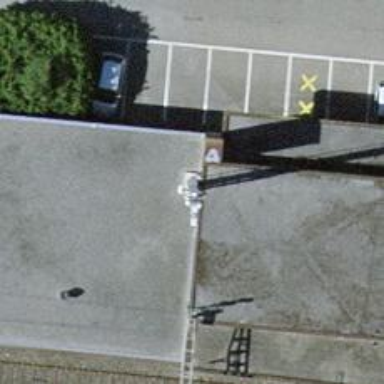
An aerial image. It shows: Communication mast tower.